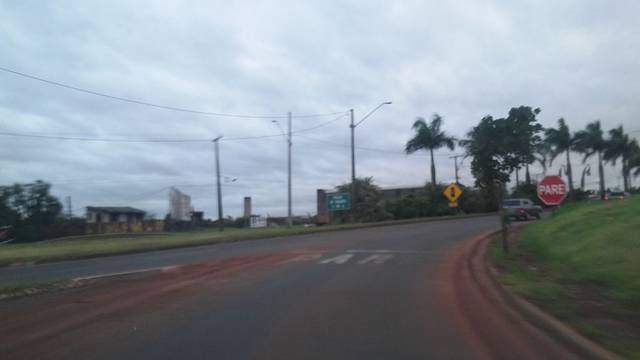
Region: Brazil
Coordinates: -23.293, -51.146